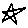
Label: star